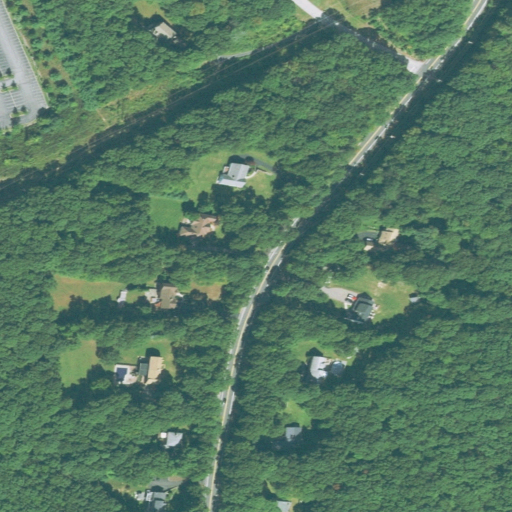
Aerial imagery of mountain in Rhode Island named Iron Rock Hill containing deciduous forest, low intensity development, medium intensity development, high intensity development, open development, mixed forest, and woody wetlands